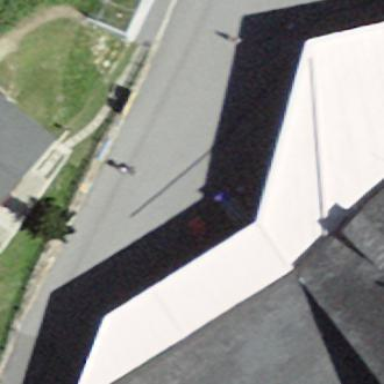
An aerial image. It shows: Close-up view of roof part of building.